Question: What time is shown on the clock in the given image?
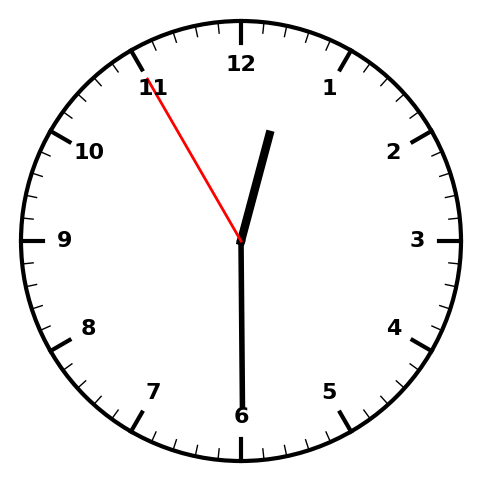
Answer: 12:29:55